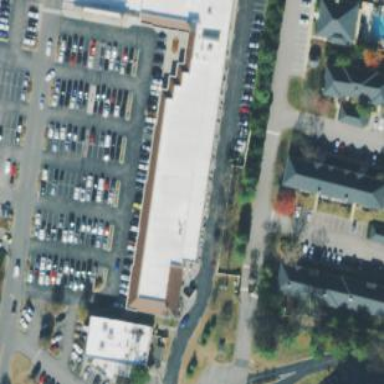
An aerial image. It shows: Retail building.